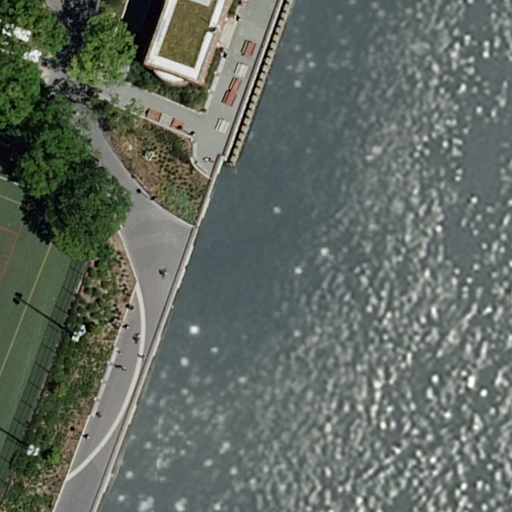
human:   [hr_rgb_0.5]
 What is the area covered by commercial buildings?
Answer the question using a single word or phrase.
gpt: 0m2

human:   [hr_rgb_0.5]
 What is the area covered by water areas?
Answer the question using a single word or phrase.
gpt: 6735m2

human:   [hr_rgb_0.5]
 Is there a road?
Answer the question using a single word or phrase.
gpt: yes

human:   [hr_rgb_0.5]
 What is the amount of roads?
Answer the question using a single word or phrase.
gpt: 2

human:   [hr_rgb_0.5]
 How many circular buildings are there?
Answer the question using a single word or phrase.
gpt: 0

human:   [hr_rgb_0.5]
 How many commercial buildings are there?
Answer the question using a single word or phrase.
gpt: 0

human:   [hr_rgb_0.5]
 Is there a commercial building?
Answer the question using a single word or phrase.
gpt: no

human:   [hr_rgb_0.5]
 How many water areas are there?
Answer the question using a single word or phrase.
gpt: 1

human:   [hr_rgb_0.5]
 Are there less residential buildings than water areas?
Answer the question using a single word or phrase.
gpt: no

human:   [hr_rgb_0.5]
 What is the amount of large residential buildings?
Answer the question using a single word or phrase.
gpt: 0

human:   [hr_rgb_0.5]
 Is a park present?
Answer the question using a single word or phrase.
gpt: yes

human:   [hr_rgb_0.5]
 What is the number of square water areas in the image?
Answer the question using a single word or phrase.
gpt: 0

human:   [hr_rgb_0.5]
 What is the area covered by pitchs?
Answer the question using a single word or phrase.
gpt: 523m2

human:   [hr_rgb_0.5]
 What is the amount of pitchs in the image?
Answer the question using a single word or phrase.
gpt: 1

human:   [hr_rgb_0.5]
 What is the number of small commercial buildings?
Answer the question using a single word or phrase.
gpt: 0

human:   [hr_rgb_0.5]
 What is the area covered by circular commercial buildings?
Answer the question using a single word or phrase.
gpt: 0m2

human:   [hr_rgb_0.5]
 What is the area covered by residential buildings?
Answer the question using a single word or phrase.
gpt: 198m2

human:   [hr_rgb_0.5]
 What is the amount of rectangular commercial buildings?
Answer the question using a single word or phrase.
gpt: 0

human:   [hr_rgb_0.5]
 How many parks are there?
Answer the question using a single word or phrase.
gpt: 1

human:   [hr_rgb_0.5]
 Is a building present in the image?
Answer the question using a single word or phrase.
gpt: yes

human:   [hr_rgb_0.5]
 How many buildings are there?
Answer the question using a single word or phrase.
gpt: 1

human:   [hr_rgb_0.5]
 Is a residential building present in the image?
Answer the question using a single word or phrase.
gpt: yes

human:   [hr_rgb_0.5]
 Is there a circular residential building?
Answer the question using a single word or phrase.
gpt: no

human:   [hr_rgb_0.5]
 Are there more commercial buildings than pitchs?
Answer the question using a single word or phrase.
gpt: no

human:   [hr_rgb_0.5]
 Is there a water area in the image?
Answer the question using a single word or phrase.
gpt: yes

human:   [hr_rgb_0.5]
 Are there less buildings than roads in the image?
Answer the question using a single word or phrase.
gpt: yes

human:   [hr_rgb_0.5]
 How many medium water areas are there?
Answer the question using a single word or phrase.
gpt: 0

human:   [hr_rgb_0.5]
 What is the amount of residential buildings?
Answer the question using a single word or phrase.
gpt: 1

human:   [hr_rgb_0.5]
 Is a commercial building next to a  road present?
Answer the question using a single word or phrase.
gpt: no

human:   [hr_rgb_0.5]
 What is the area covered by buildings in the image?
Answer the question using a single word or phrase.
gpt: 198m2

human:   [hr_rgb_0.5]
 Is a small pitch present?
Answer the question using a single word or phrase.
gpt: no

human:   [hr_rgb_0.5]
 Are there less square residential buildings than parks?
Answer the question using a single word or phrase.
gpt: yes

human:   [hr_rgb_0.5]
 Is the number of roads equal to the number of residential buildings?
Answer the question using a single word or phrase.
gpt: no

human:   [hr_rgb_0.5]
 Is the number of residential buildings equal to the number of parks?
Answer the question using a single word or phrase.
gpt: yes

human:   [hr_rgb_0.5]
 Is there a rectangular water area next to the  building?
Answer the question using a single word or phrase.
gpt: yes

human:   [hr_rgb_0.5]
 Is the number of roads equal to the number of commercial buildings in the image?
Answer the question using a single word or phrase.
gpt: no

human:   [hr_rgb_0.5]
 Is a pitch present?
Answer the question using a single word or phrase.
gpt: yes

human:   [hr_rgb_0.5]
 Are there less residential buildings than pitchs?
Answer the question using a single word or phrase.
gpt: no

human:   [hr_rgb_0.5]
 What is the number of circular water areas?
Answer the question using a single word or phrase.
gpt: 0

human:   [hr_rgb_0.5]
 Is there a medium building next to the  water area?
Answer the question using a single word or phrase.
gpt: yes

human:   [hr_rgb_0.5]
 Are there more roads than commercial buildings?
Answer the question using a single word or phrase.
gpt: yes

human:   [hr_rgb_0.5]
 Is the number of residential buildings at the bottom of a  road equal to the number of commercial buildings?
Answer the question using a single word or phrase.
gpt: yes

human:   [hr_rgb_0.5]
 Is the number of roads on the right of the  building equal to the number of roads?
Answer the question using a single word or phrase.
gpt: no

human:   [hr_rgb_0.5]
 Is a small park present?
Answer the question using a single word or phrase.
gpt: no

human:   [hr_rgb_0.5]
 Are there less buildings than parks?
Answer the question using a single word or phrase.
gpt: no

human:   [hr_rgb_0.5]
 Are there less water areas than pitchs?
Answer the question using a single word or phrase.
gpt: no

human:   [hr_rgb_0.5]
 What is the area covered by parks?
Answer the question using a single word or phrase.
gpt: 4644m2

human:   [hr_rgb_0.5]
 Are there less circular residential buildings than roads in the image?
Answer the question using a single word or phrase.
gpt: yes

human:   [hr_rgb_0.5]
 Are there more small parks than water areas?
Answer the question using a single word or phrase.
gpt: no

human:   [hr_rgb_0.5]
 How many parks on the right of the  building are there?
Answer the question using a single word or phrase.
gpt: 1

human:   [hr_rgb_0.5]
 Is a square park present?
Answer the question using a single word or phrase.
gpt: no

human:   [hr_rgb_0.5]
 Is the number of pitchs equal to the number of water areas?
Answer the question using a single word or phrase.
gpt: yes

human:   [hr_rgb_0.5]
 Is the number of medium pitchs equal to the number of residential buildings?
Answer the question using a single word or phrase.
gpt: no

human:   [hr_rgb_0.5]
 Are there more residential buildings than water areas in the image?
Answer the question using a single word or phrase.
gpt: no

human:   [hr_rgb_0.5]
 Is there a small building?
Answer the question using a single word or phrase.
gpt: no

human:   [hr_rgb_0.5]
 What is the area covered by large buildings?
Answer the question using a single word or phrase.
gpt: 0m2

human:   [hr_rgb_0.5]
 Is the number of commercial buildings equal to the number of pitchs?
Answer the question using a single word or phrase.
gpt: no

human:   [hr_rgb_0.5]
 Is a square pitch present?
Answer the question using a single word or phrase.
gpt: no

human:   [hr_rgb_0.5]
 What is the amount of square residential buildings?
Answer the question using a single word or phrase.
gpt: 0

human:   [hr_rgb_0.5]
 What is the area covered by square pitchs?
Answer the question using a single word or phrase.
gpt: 0m2

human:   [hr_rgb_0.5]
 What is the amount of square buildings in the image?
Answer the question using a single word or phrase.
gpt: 0

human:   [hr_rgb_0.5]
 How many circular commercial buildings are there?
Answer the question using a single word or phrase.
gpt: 0

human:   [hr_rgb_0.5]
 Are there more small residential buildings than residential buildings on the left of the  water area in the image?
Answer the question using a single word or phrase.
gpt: no

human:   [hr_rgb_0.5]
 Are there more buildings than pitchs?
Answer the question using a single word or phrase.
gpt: no